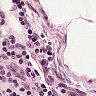
Metastatic tissue present: no